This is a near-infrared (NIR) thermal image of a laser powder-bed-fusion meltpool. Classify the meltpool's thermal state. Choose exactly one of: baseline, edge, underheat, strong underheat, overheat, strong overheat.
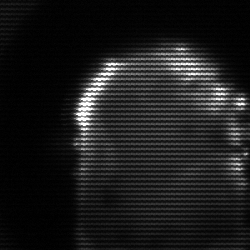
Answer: baseline